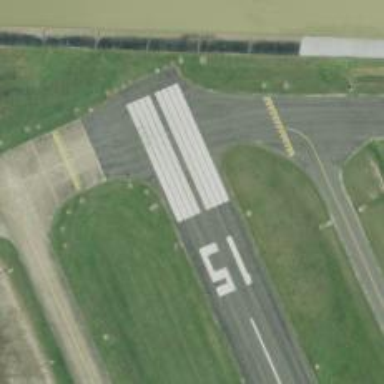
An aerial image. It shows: View of runway in airport.